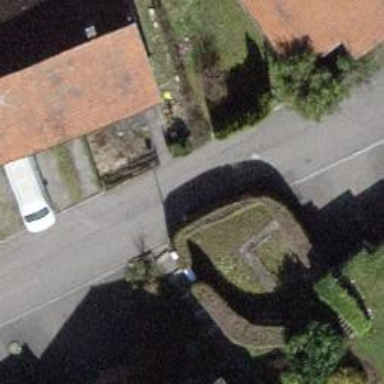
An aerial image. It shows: Smoothly paved residential road.